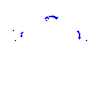
Particle: proton